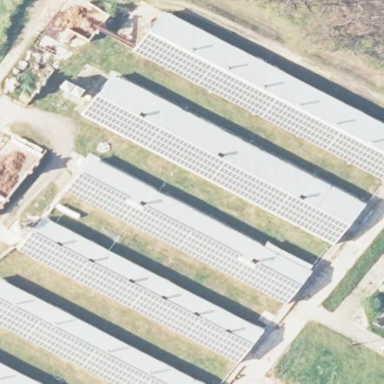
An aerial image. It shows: Stable with small solar photovoltaic panel electricity generator.